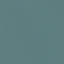
Label: SeaLake